Interaction volume radius: 5 \u00c5
Interaction volume height: 15 \u00c5
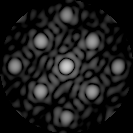
Disorder parameter: 0.1763